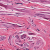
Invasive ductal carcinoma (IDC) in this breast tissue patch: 0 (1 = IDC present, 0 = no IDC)